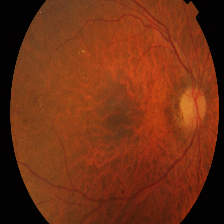
Diabetic retinopathy grade: Proliferative DR